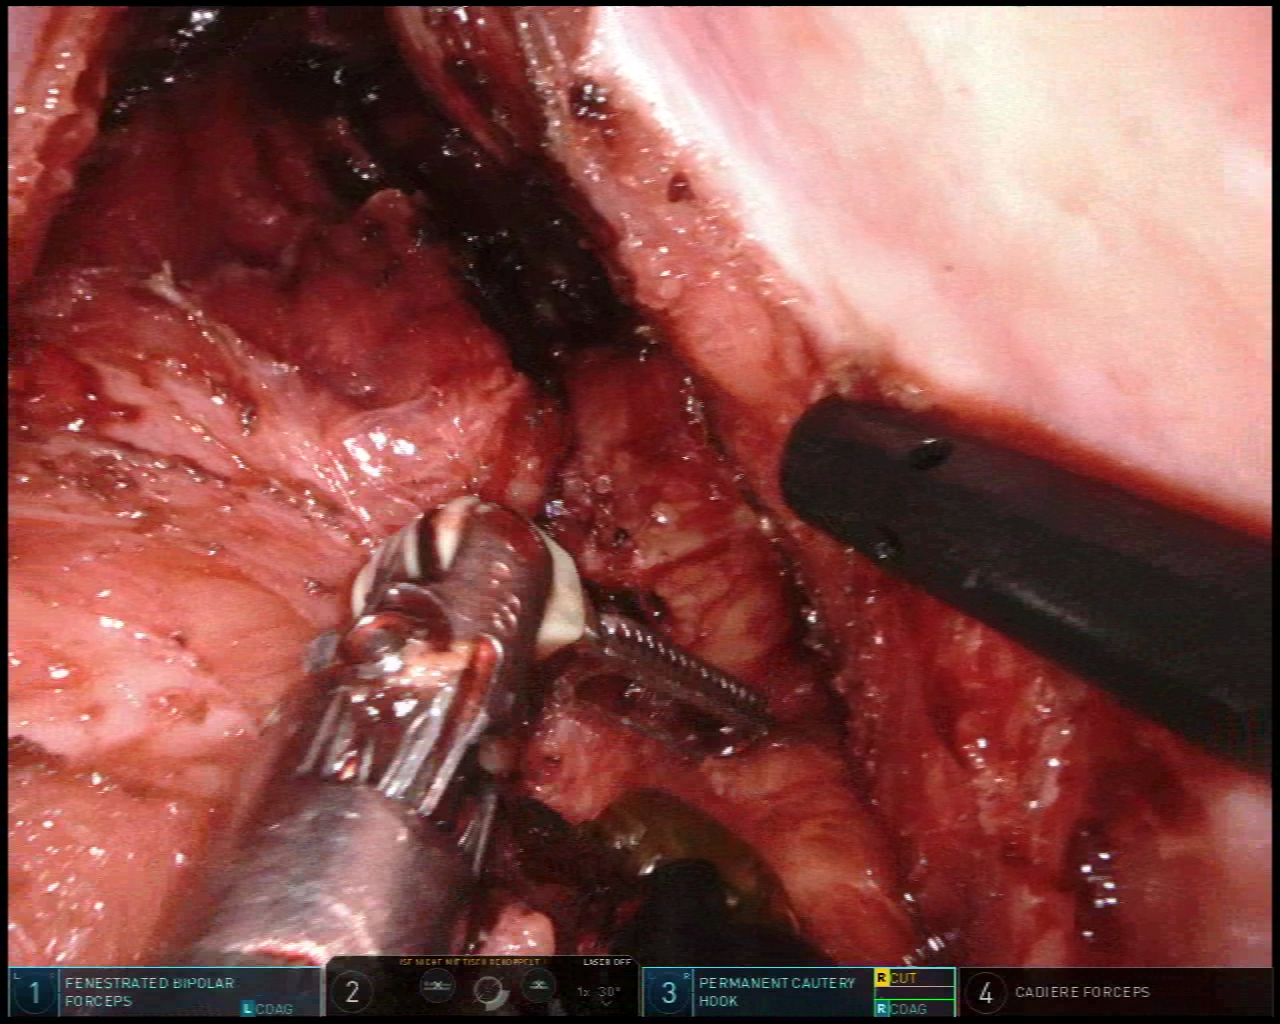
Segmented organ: vesicular_glands
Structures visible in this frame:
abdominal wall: no
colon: no
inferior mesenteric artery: no
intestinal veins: no
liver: no
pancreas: no
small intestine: no
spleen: no
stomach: no
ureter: no
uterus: no
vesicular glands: yes